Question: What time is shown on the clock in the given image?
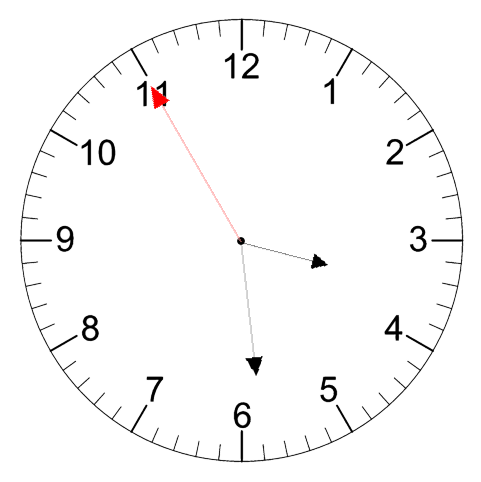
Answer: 03:28:55